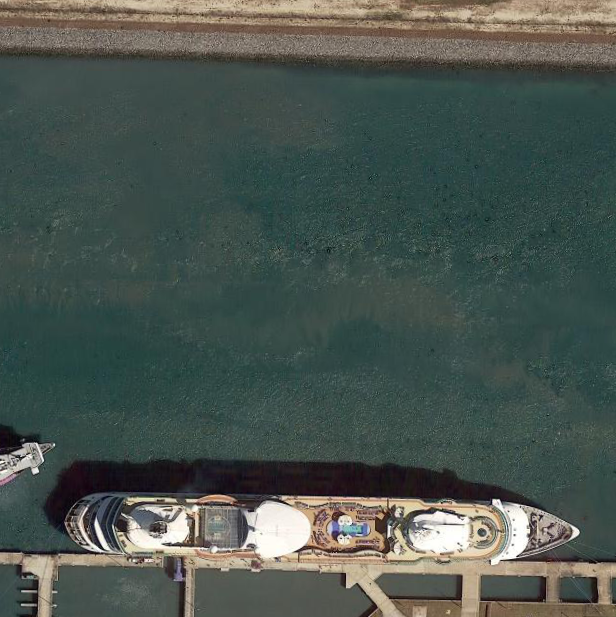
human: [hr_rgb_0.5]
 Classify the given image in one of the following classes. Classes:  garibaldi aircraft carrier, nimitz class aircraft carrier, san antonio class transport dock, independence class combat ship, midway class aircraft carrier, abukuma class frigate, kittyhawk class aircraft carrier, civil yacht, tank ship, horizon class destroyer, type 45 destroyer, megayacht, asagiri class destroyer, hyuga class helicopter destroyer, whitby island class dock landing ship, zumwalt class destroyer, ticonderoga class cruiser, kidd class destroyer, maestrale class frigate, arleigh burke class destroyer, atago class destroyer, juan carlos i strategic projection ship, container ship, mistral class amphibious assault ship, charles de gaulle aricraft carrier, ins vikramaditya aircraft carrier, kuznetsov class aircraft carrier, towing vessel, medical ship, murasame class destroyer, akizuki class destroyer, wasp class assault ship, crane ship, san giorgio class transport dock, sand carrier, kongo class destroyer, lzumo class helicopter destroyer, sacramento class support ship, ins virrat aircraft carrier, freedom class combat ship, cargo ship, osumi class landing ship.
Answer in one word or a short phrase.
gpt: Megayacht